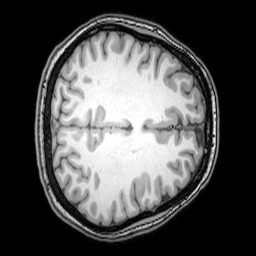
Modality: T1w
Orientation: axial
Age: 24
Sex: female
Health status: healthy
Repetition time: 0.081 s
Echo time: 0.037 s